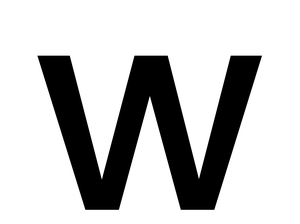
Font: Poppins-Medium